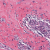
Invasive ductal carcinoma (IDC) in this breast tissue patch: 0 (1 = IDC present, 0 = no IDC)